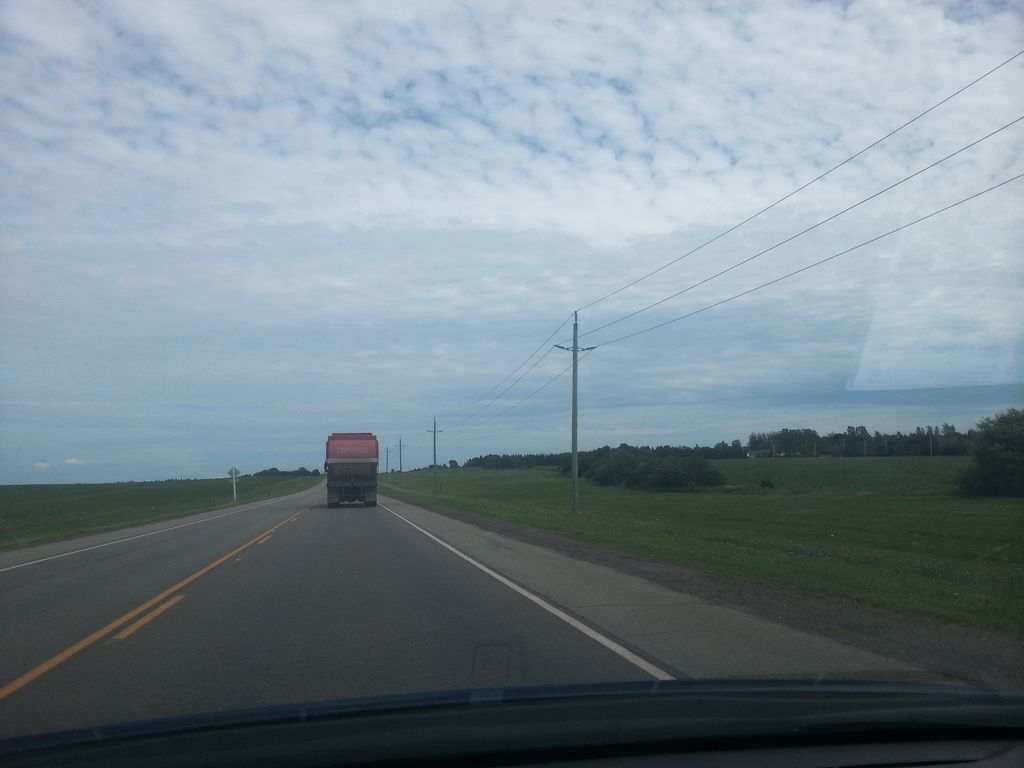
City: charlottetown